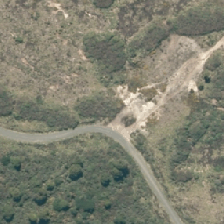
Land cover: low_producing_grassland